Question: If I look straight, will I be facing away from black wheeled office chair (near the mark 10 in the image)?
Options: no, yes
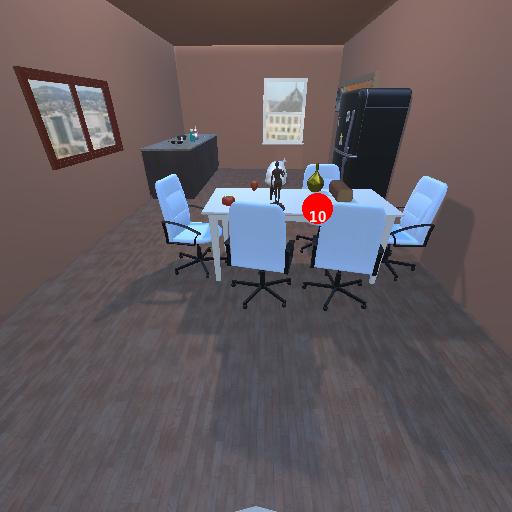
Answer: no